Field crop: maize
Growth stage: 2
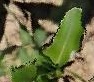
Species: maize